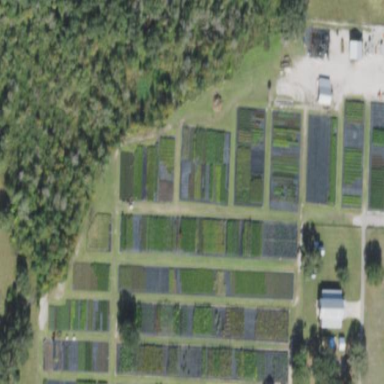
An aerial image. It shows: Plant nursery cultivating trees.